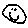
Label: smiley face